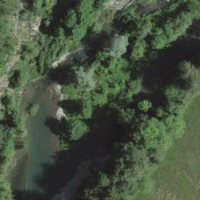
EUNIS habitat code: 15
Species observed at this site:
Convallaria majalis